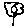
Label: flower